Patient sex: M
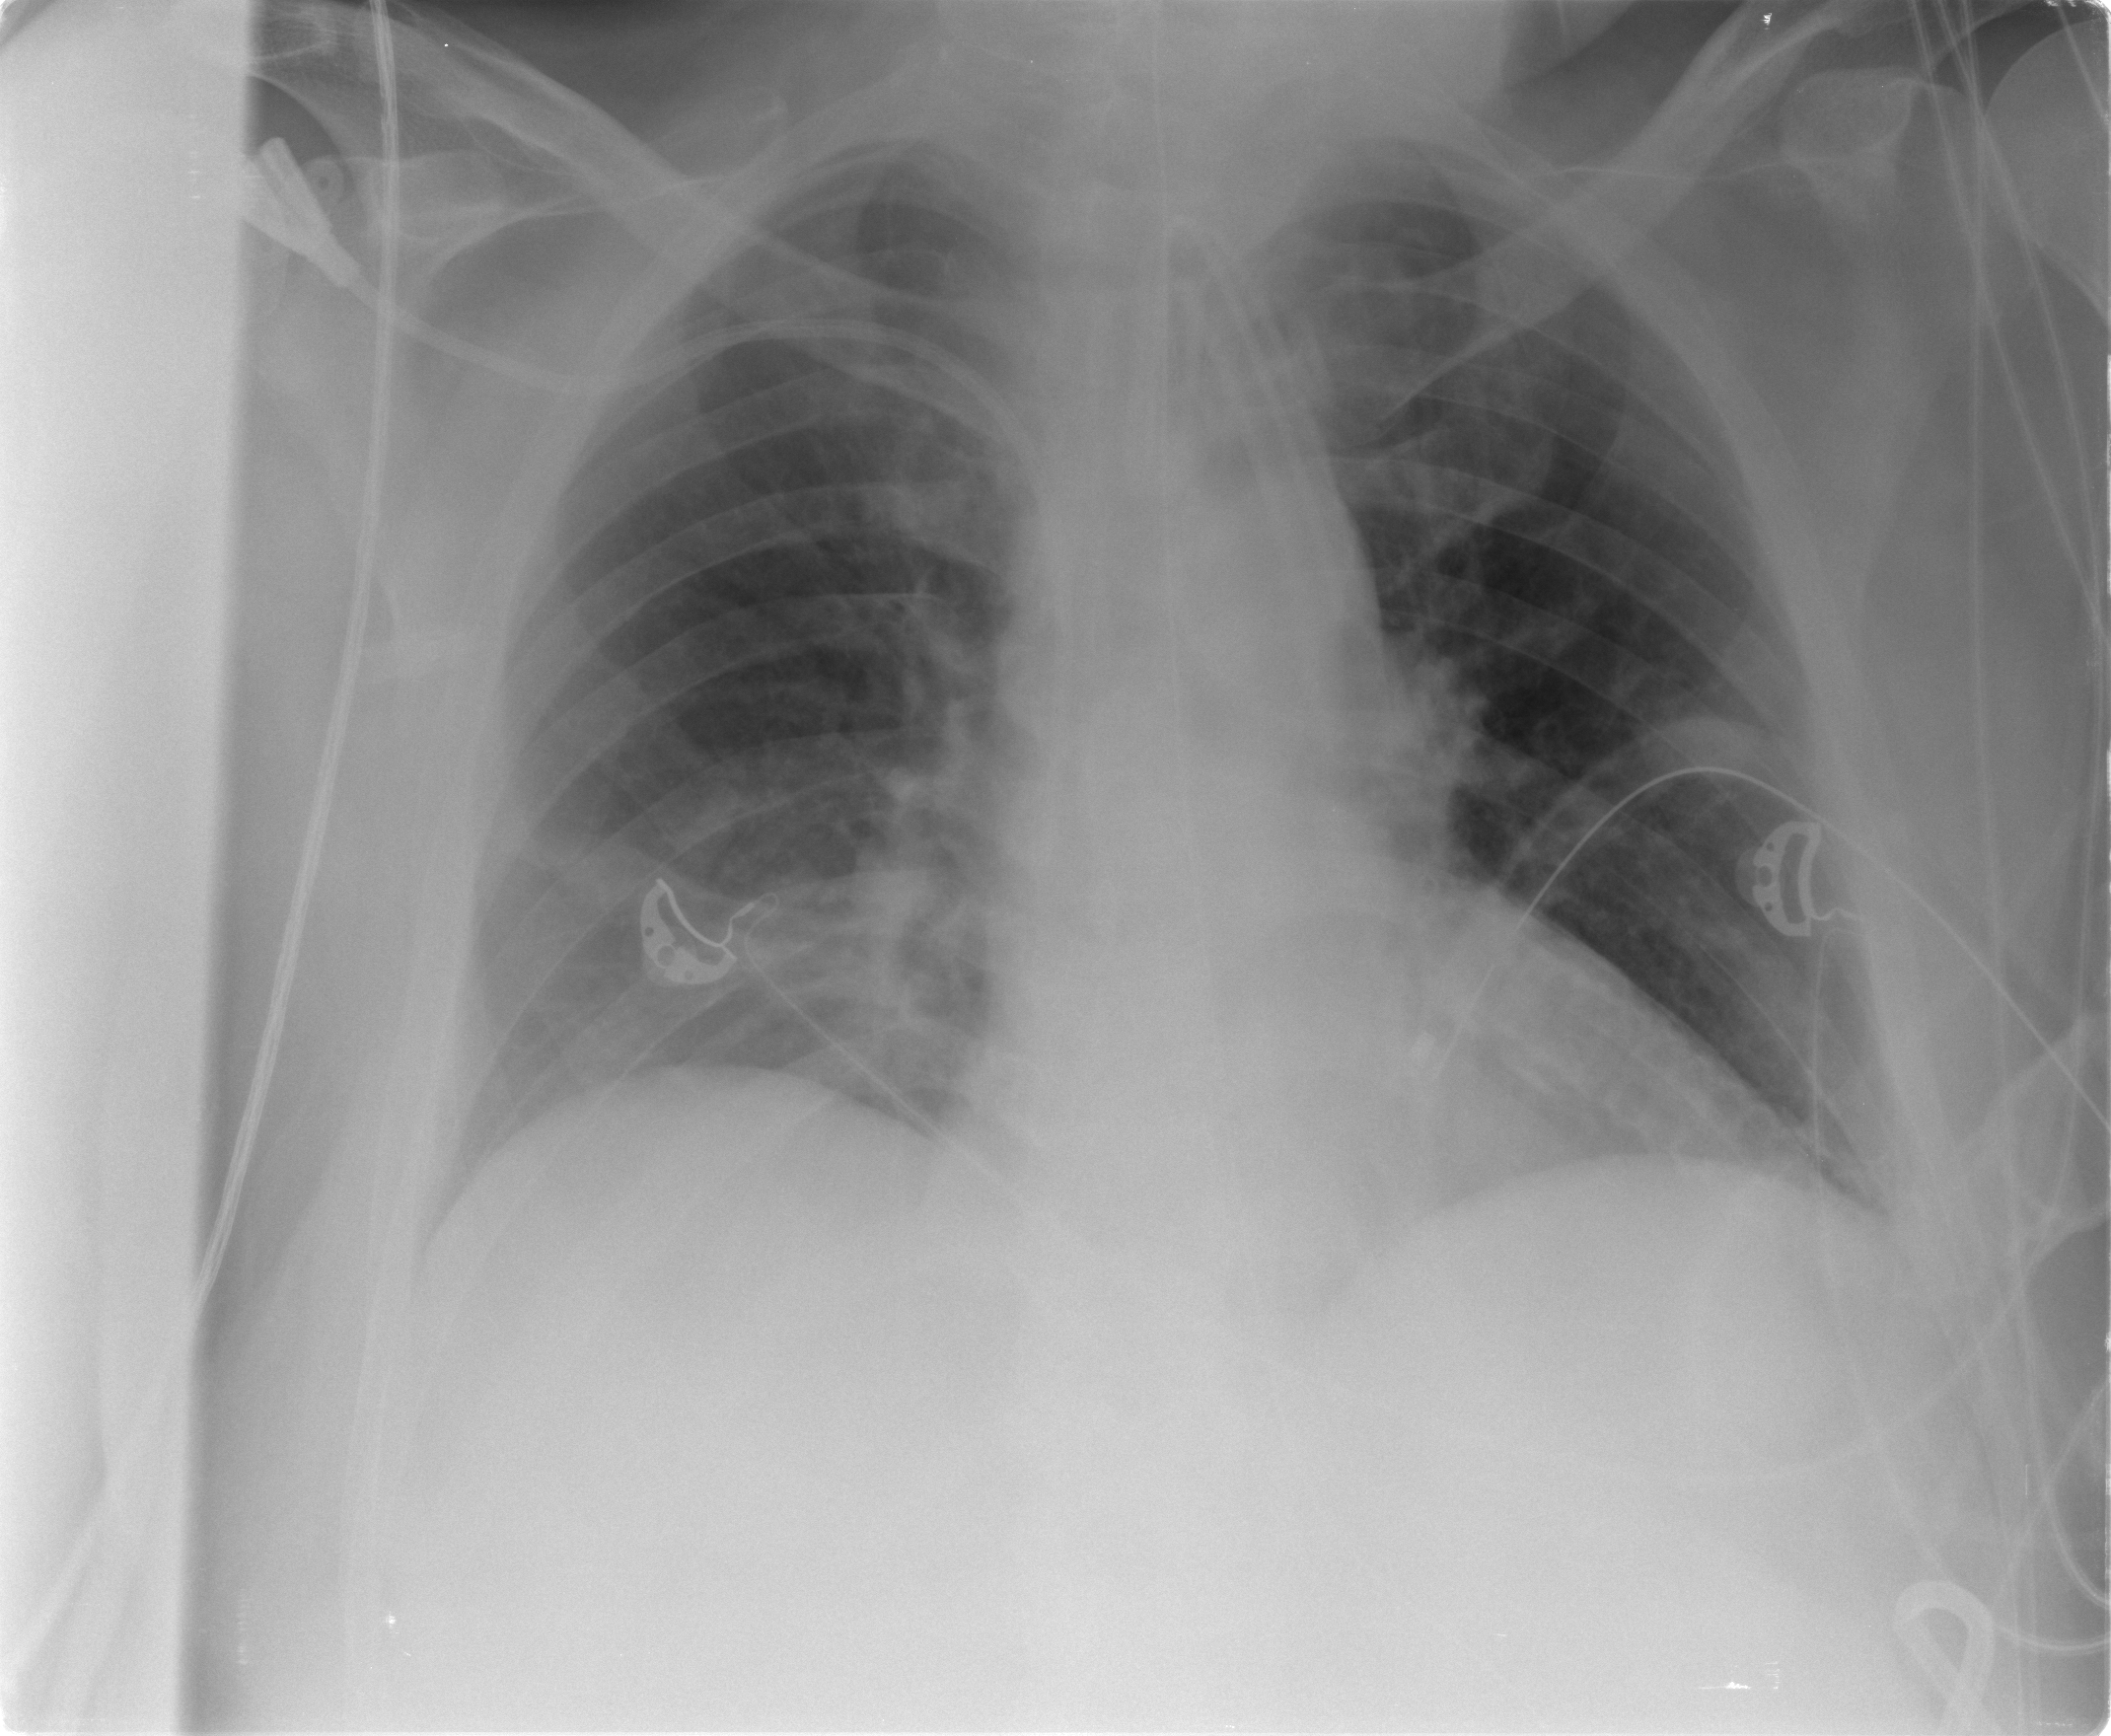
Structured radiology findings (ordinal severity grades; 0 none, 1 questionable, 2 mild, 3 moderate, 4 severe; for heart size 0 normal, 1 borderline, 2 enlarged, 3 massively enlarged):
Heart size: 2
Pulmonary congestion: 0
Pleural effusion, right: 0
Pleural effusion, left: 0
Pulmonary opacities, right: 0
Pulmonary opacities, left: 0
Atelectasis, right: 1
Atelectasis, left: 0